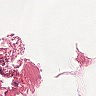
Metastatic tissue present: no